Field crop: maize
Growth stage: 1
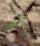
Species: atriplex